Interaction volume radius: 5 \u00c5
Interaction volume height: 25 \u00c5
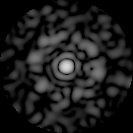
Disorder parameter: 0.8172